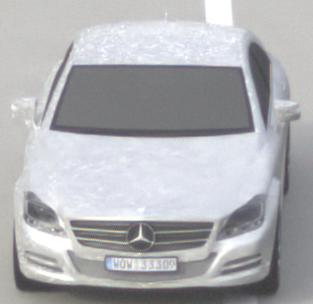
Make: Mercedes-Benz
Model: CLS Coupé 350
Detailed model: CLS-Class (218) Coupé
Model produced from: 2011/01
Model produced until: 2014/07
Doors: 4
Color: white
Road condition: dry road
Daytime: morning or afternoon
Contrast: low contrast